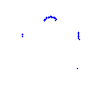
Particle: proton